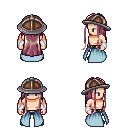
a pixel art fantasy rpg character, male body template, human, light skin, overskirt, gold greaves, white blonde extra-long hairstyle, chain helm, white cloth bracers, maroon shoes, four views (front, back, left, right), 2x2 character sprite sheet, small pixel art, hard edges, no anti-aliasing